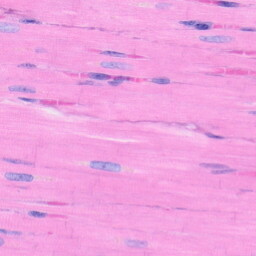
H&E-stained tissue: Heart